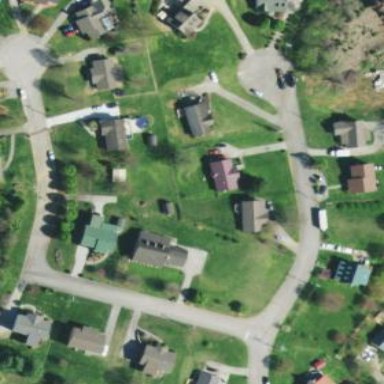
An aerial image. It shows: Single-family residential area.